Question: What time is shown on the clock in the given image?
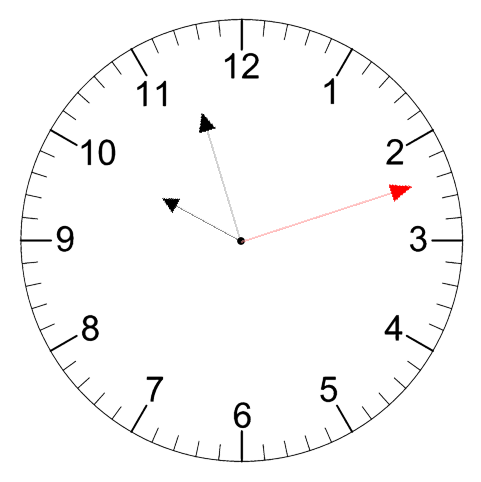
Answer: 09:57:12